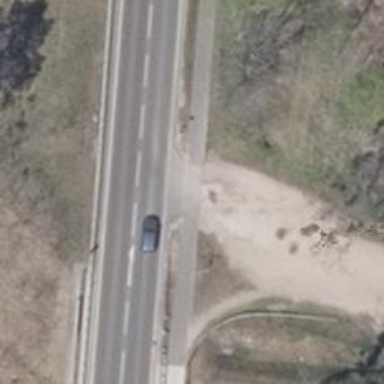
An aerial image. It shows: Asphalt path.